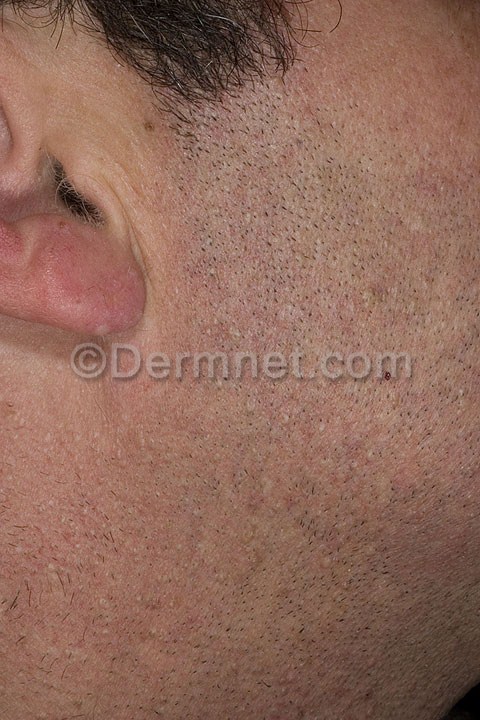
Disease: Systemic Disease